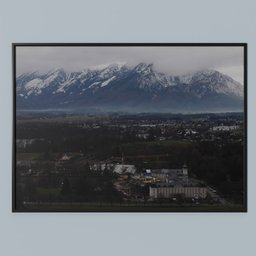
Label: decoration